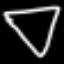
Label: diamond